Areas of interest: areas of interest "Wanda Plaza Jinan Hi-Tech Branch Parking Lot"
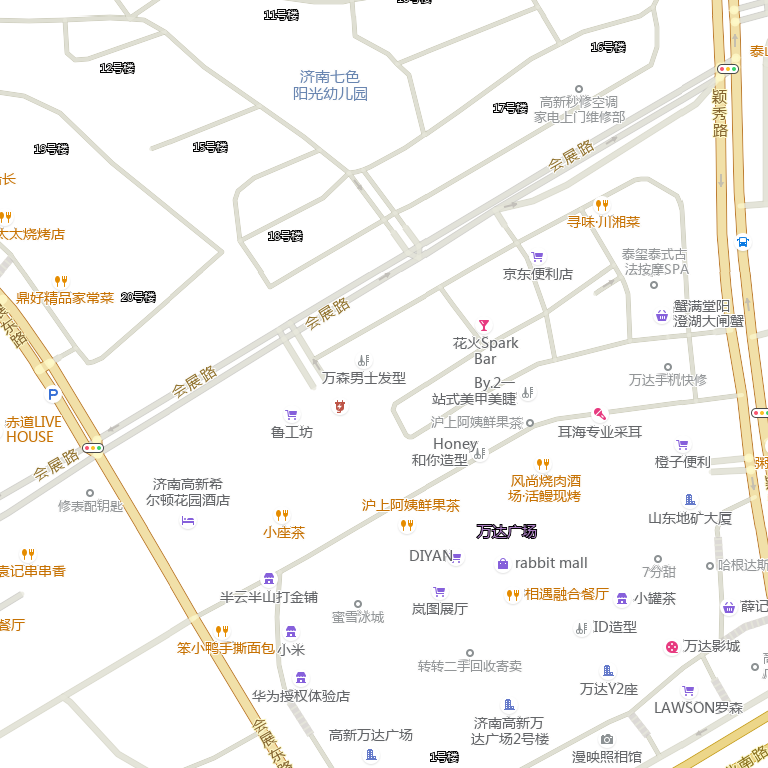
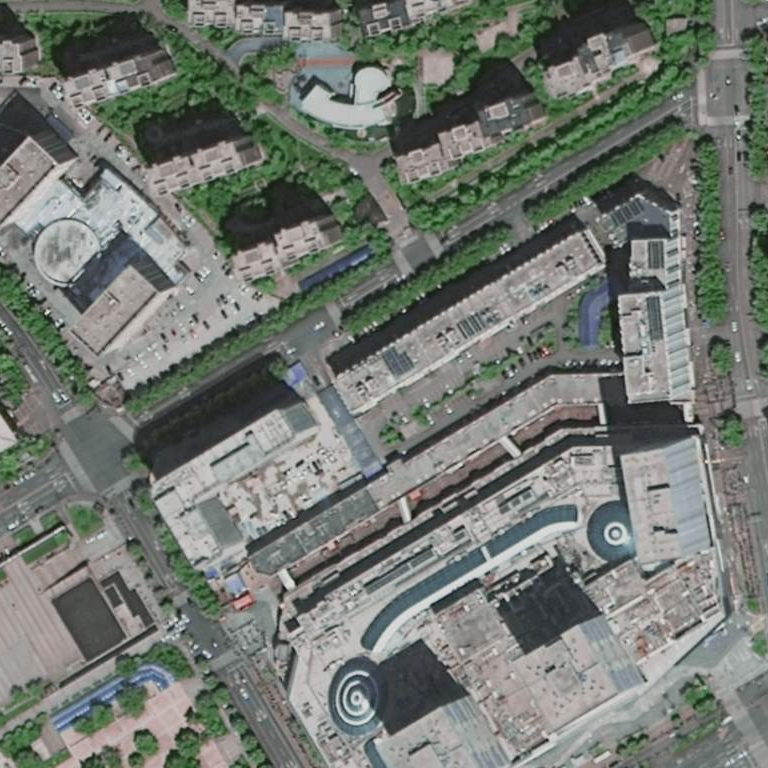